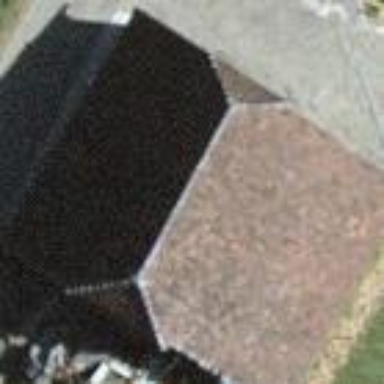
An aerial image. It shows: Rural barn.